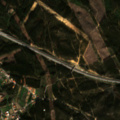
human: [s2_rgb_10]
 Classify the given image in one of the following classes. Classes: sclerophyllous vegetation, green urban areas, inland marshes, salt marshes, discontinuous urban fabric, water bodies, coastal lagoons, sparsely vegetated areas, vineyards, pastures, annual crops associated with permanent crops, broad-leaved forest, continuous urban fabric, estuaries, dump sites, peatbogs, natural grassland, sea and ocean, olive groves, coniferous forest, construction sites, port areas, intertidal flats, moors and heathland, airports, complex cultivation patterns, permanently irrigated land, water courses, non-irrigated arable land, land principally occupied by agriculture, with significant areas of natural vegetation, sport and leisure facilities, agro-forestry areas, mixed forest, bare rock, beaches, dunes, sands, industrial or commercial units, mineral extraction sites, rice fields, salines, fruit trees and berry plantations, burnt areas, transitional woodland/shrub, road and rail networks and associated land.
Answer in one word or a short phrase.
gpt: complex cultivation patterns, broad-leaved forest, coniferous forest, transitional woodland/shrub